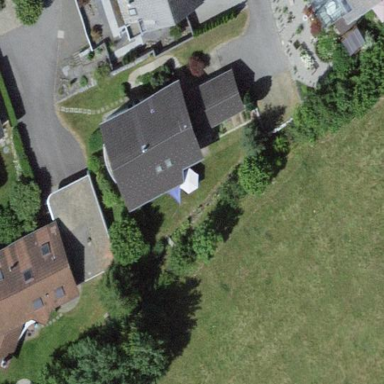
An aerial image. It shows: Building with tile roof.